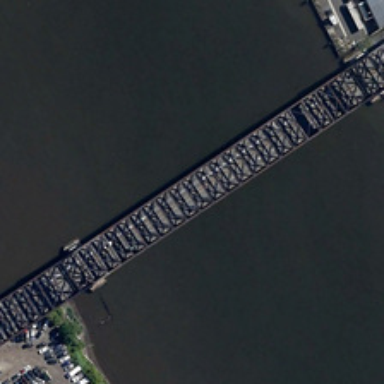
There is a long bridge over the river .